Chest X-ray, AP view. Patient: 25 years old, sex M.
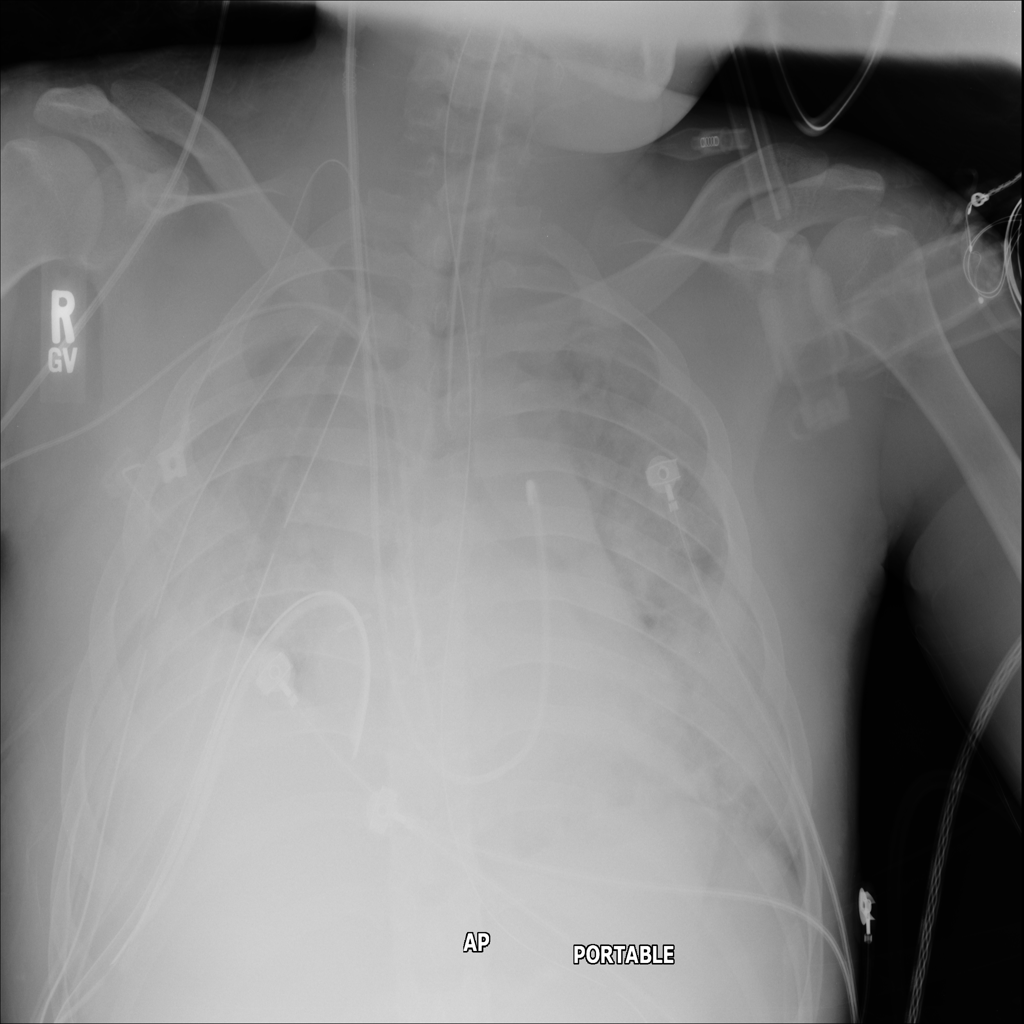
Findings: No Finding